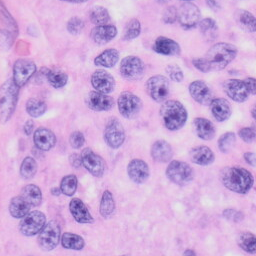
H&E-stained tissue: Skin